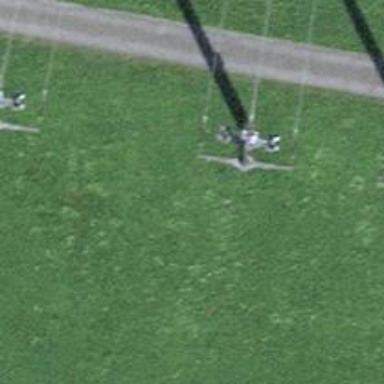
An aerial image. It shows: Three power lines with cables.